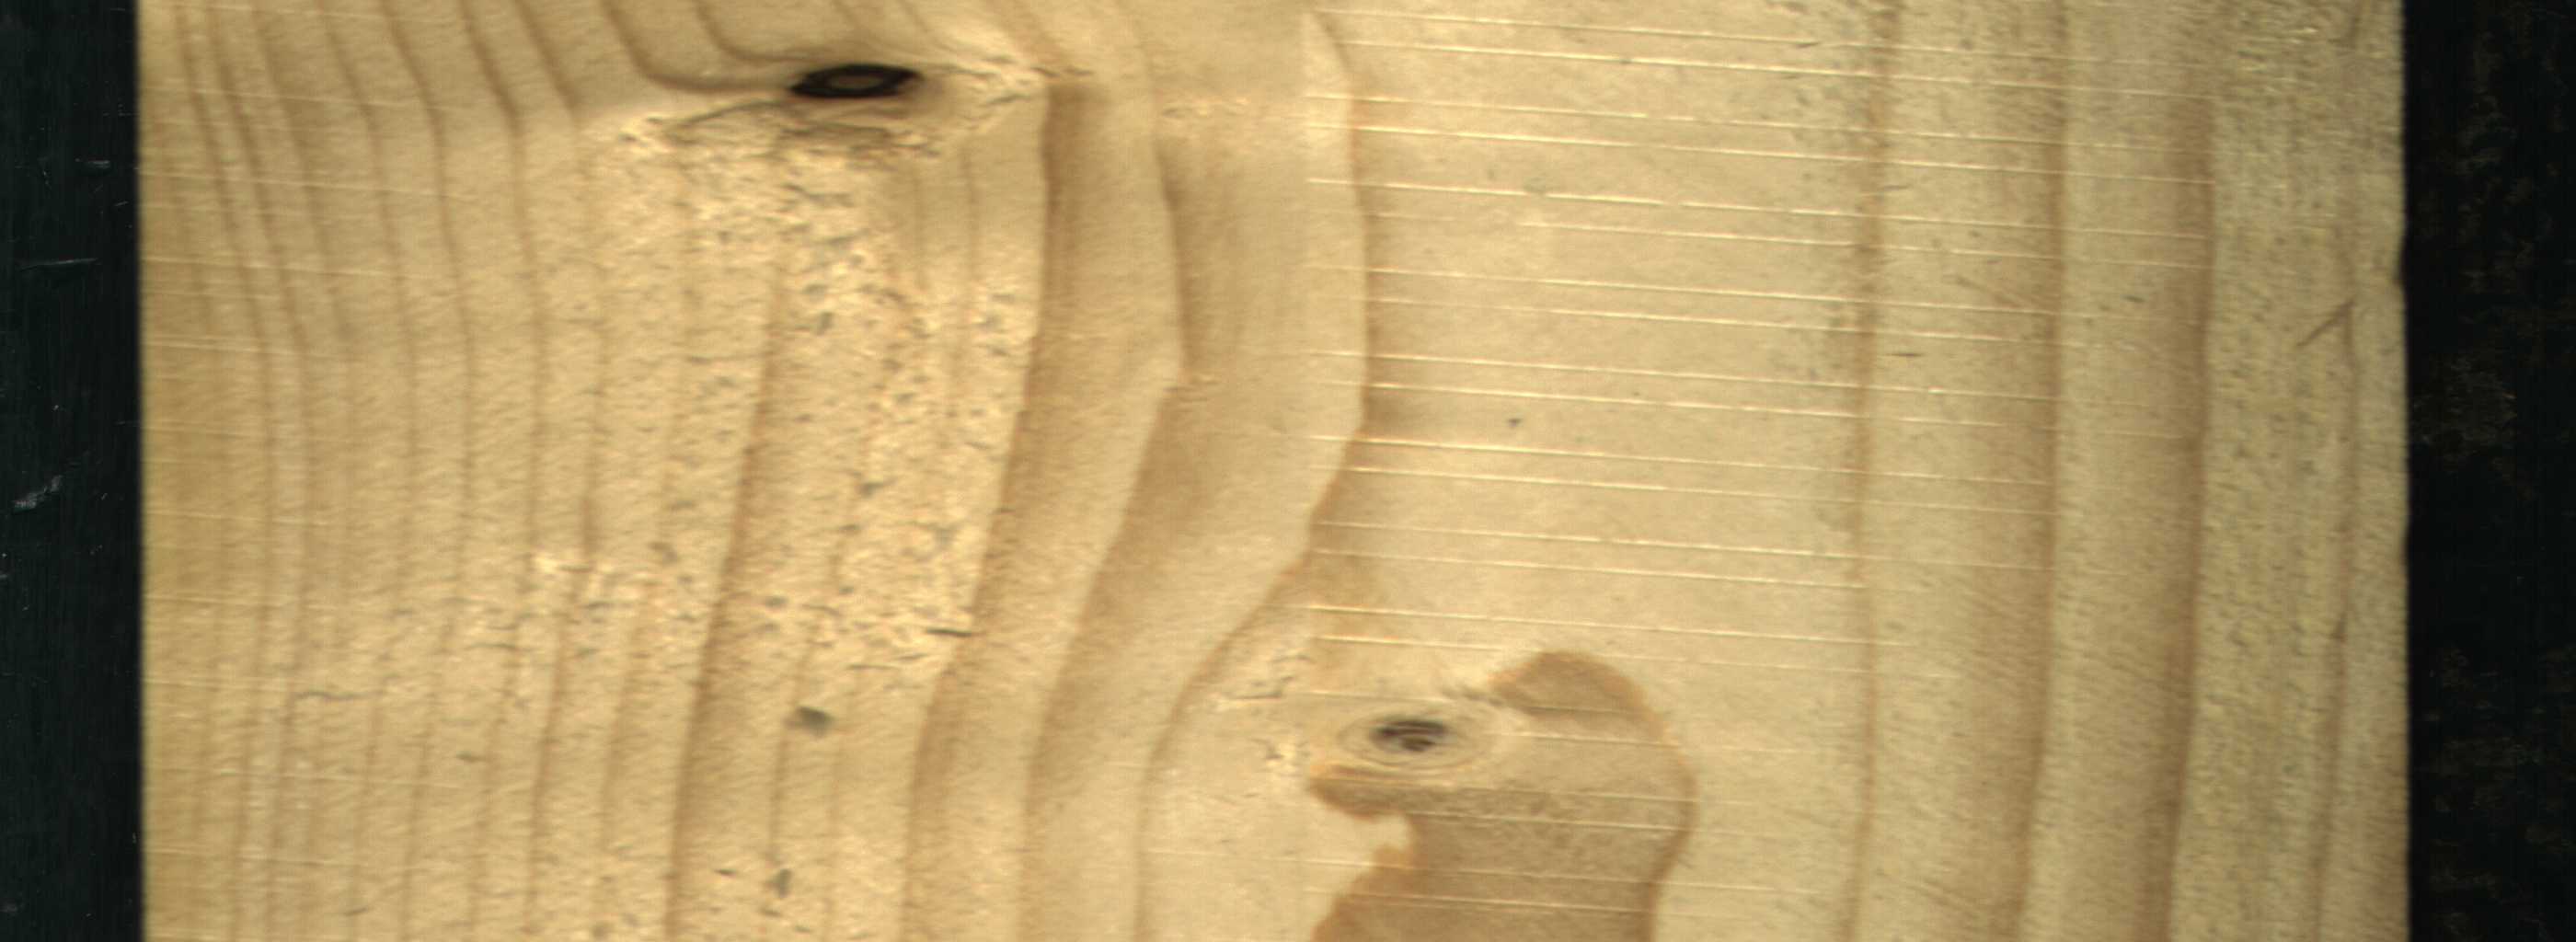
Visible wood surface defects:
Dead_Knot
Live_Knot